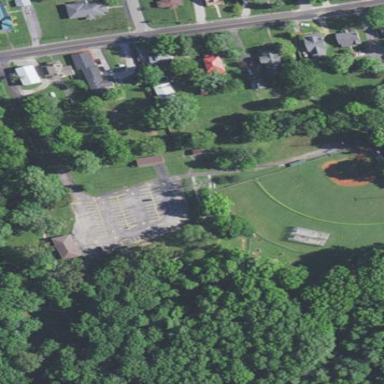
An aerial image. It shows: Baseball pitch for leisure land activities.